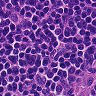
Metastatic tissue present: no